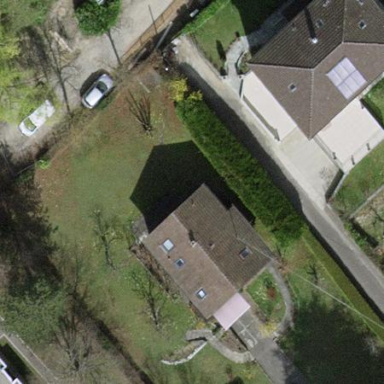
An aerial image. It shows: Garden surrounded by fence.